Milling tool wear sample.
Tool blade image: 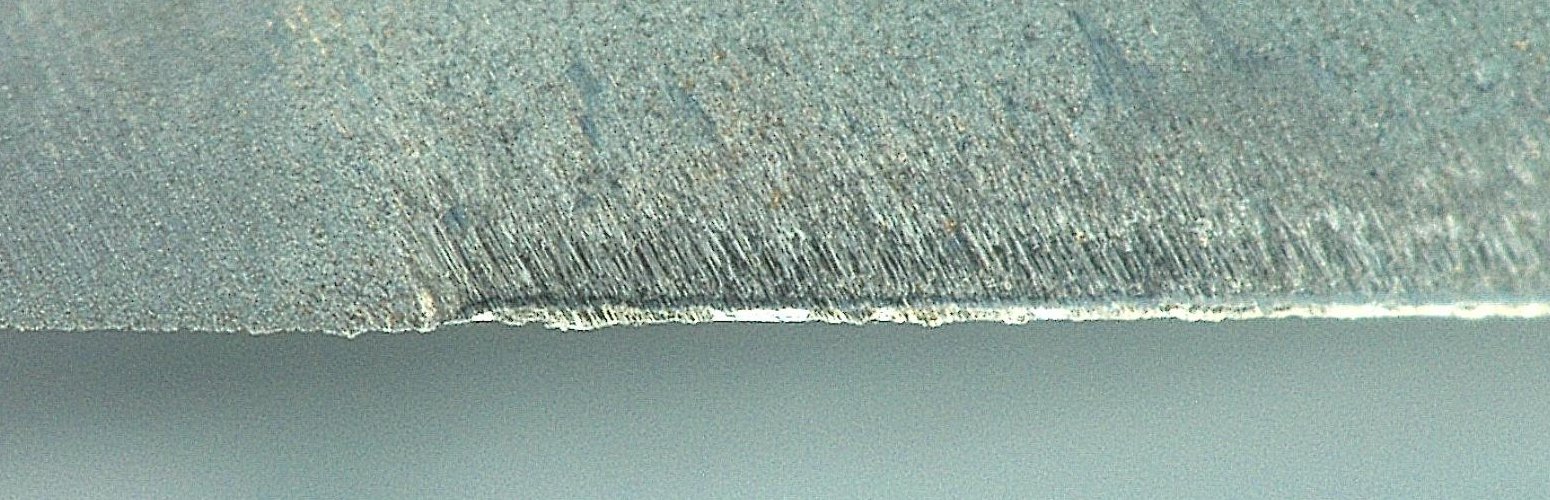
Chip image: 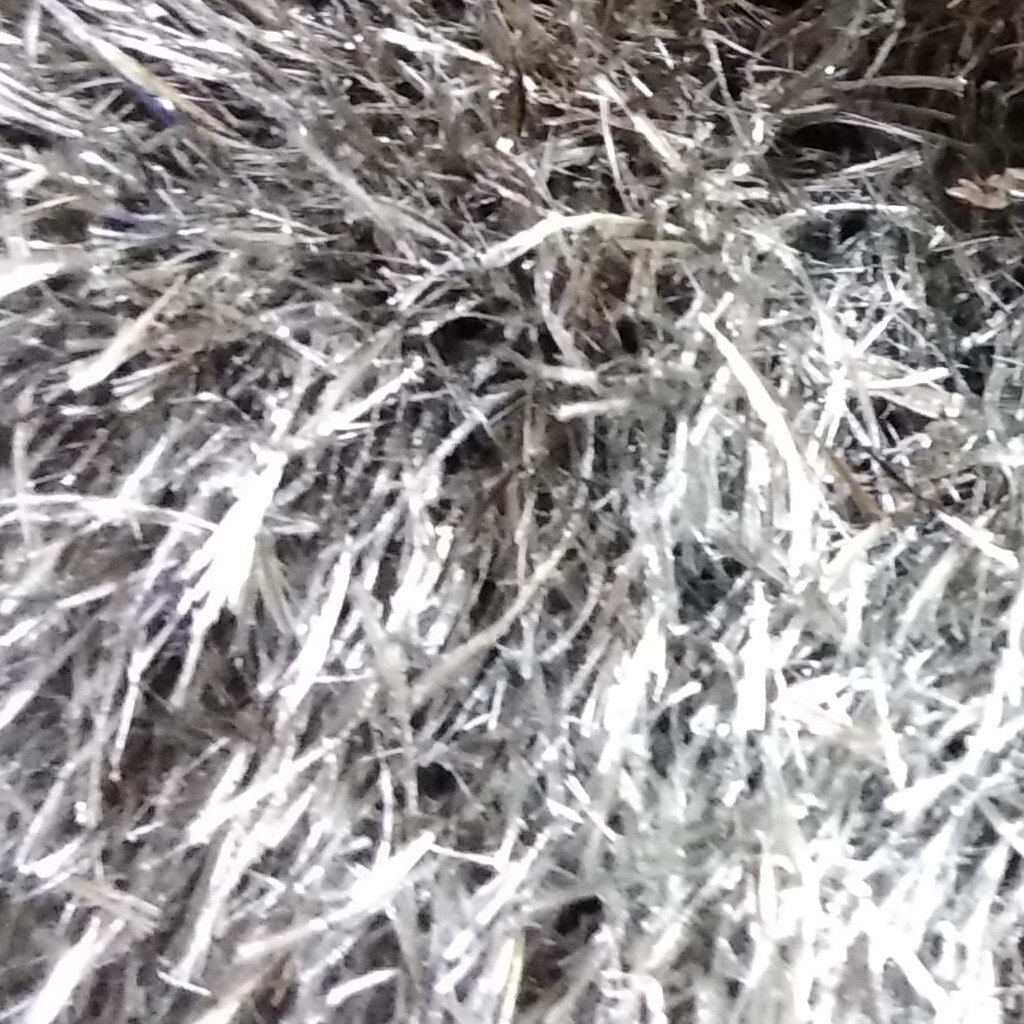
Workpiece image: 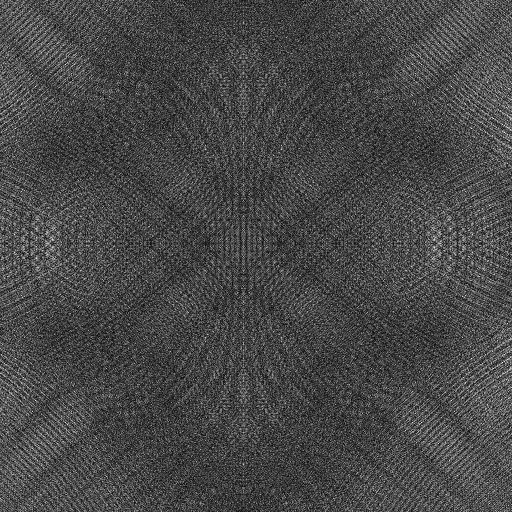
Tool wear state: sharp
Gaps: 9.32
Flank wear: 54.74
Overhang: 16.91
Force-signal Mel-spectrograms (X, Y, Z axes): 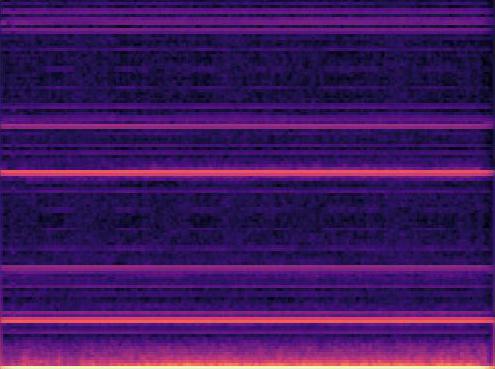 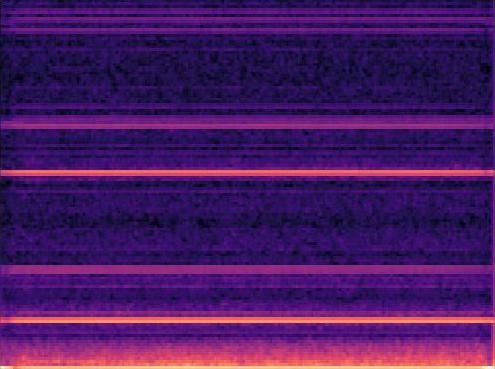 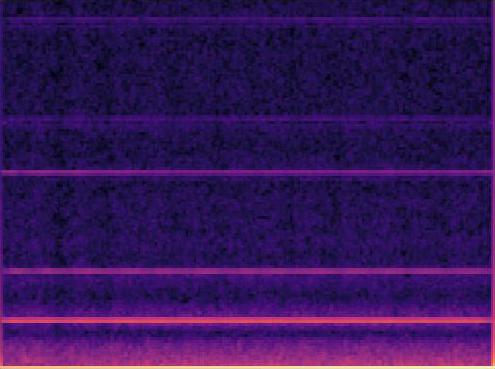
Force-signal scalograms (X, Y, Z axes): 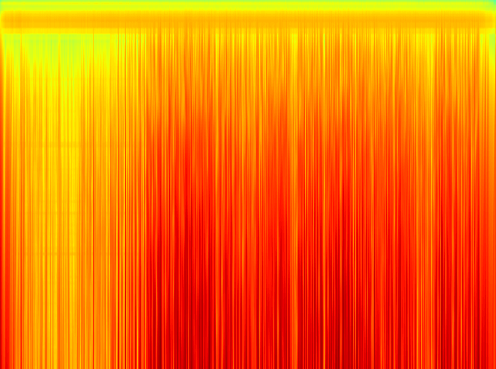 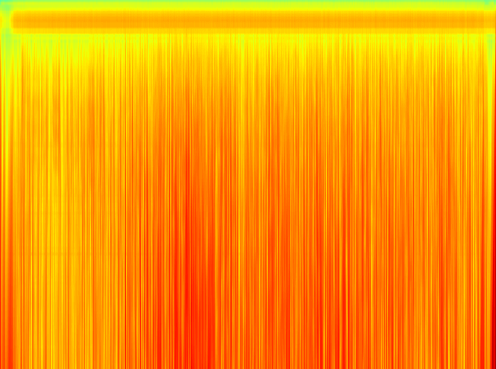 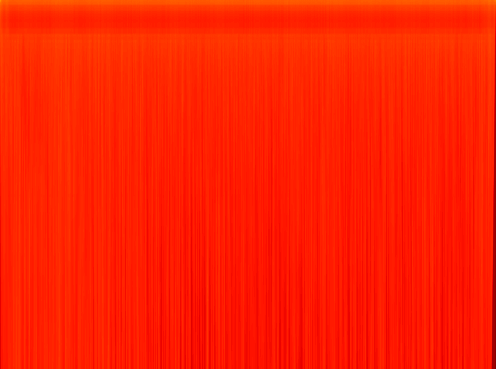
Force phase: initial_break_in_wear